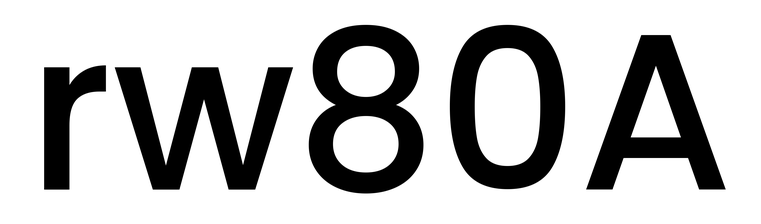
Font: Poppins-Medium